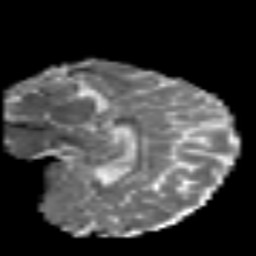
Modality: MD
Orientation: sagittal
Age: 44
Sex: female
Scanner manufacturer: siemens
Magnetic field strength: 3 T
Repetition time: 6.1 s
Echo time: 0.101 s